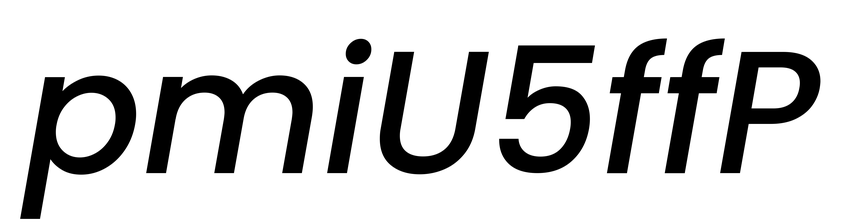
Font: Poppins-MediumItalic